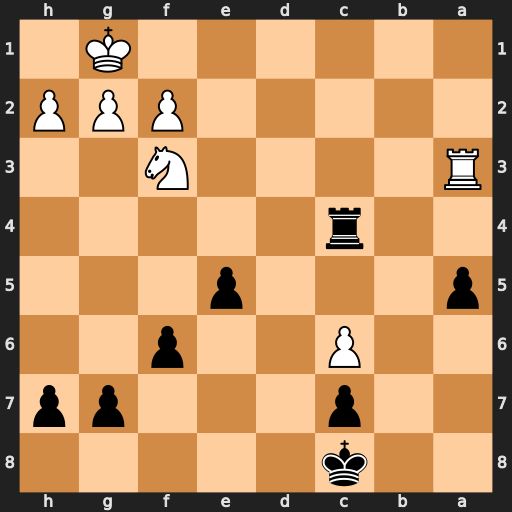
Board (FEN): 2k5/2p3pp/2P2p2/p3p3/2r5/R4N2/5PPP/6K1
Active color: b
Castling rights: -
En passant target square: -
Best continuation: Rc1+ Ne1 Rxe1#